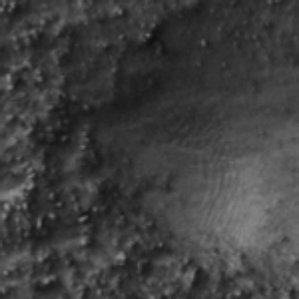
Label: frost